Question: I have one label in html to which I am binding value coming from JSON.
I need to show a label when there is some value, otherwise I want to hide that label.
Can any one suggest the way to do it?
Thanks.

'''
<li>
<strong>
Bad Address Date:
</strong>
{{insuredProfile.permanentAddress.badAddressDate}}
</li>
'''
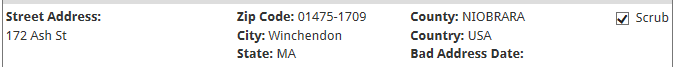
Answer: You can use 'ng-if'
'''
<li ng-if="insuredProfile.permanentAddress.badAddressDate.length">
<strong>Bad Address Date:</strong>
{{insuredProfile.permanentAddress.badAddressDate}}
</li>
'''
Demo: <URL>